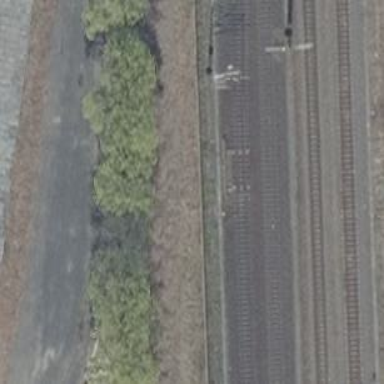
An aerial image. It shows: Railway switch with turnout to the right.